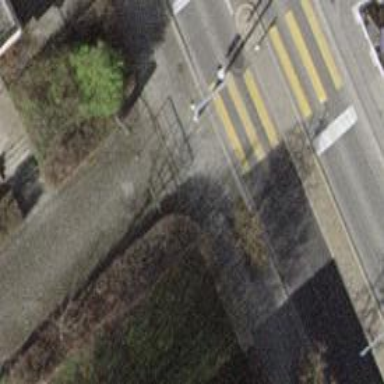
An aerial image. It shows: Footway with sett surface.